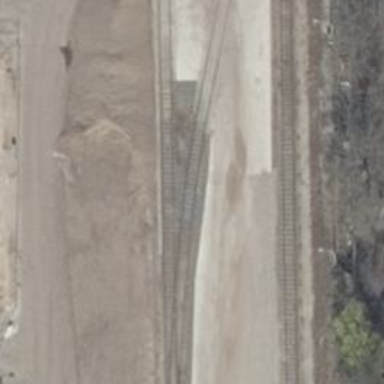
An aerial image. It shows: Rail spur service.